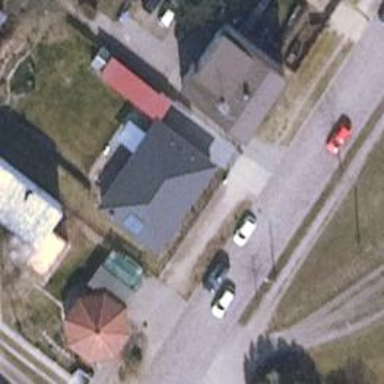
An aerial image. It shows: Detached building.